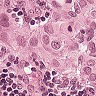
Metastatic tissue present: yes